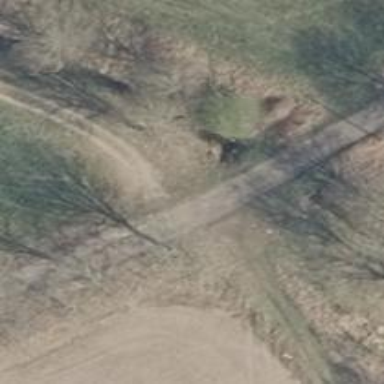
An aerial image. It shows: Culvert tunnel.